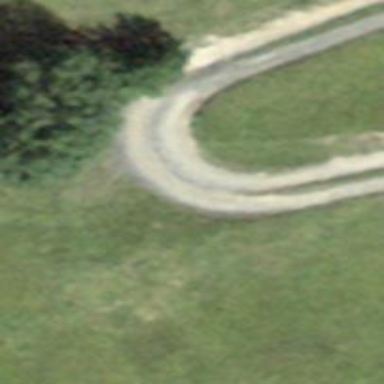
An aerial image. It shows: Gravel track of grade3 type.